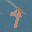
Label: 4